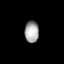
Tissue: lung
Cell type: Epithelial cells
Senescence score: 0.6051
Nuclear area (px): 298
Mean DAPI intensity: 164.956